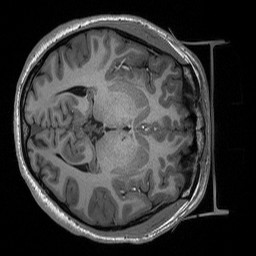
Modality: T1w
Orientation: axial
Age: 24
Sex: male
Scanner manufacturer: siemens
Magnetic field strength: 3 T
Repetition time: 2.53 s
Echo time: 0.00219 s